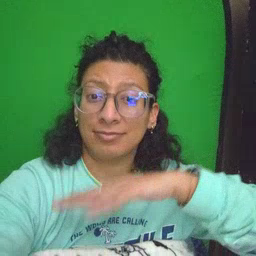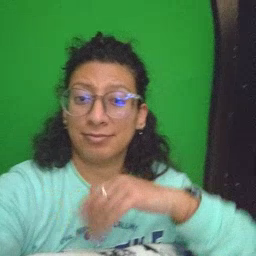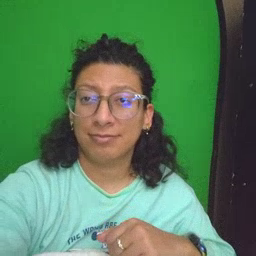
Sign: table